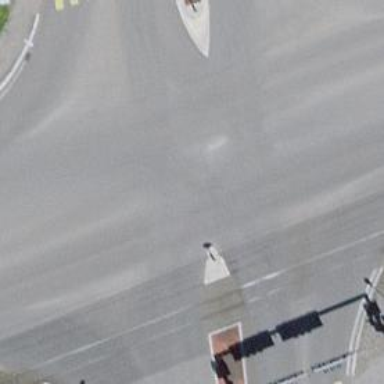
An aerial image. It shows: Road with traffic signals.